Brain MRI, t1w sequence, axial 2D slice.
Patient: age 36, sex F, weight 95 kg, height 1.95 m
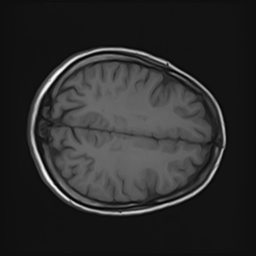